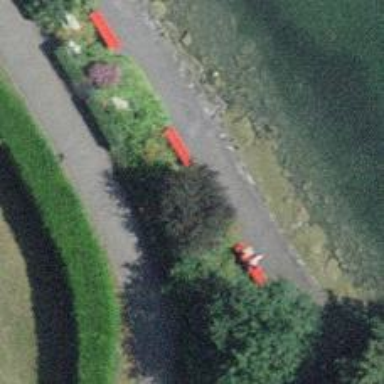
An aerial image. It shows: Red bench.